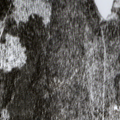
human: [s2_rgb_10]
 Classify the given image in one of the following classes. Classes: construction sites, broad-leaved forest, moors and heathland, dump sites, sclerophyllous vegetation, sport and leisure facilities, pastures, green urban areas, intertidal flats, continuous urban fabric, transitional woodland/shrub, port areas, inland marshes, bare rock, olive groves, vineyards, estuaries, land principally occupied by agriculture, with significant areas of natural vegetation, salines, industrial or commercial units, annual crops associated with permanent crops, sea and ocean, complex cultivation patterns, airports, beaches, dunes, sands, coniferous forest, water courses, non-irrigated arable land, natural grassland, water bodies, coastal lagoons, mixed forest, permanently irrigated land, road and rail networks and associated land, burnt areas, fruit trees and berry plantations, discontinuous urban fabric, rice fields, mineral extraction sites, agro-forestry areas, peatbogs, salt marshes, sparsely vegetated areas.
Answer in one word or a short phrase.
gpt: coniferous forest, mixed forest